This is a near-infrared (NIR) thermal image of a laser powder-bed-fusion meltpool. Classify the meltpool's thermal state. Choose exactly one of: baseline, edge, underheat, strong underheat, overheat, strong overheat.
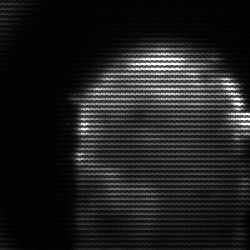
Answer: baseline